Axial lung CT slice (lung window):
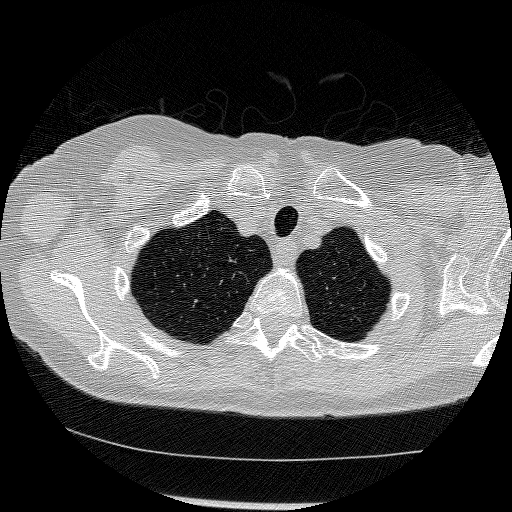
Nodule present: no